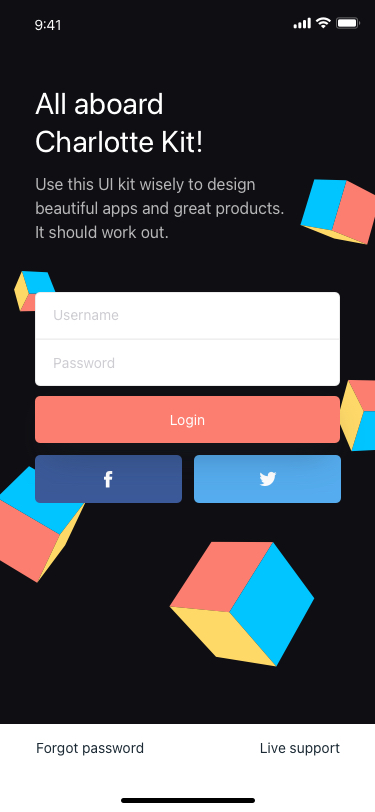
Text in this UI design:
Forgot password
Live support
Login
Password
Username
All aboard
Charlotte Kit!
Use this UI kit wisely to design
beautiful apps and great products.
It should work out.